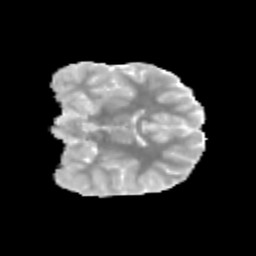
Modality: MD
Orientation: coronal
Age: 9
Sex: male
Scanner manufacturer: siemens
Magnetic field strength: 3 T
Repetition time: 3.8 s
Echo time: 0.07 s